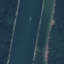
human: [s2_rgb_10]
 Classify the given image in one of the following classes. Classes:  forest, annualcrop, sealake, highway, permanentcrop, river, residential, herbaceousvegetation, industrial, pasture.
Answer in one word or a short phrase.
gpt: River